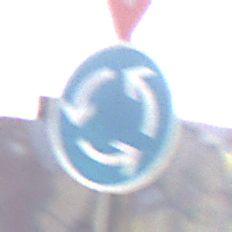
Verkehrszeichen: Kreisverkehr
Zusatzzeichen oben: VorfahrtGewaehren
Umgebung: Roofed, Special
Tageszeit: Midday
Wetter: Overcast
Licht: Natural
Jahreszeit: NotSpecified
Kontrast: MediumContrast